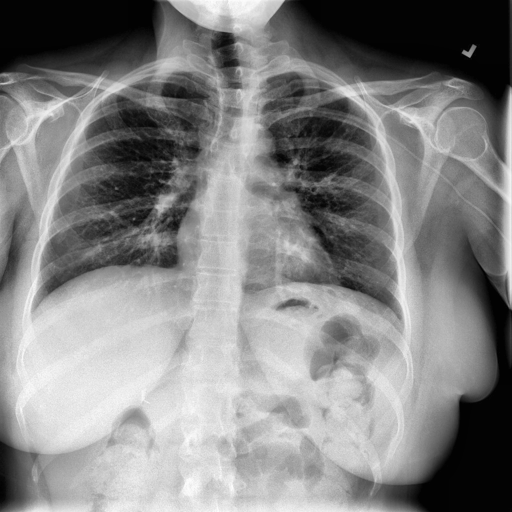
Finding: NORMAL